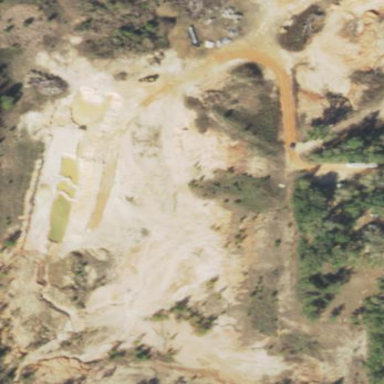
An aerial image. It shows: Brownfield site with resource of sand.